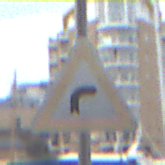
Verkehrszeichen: KurveRechts
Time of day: MorningAfternoon
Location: Outdoor (Urban)
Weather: Overcast
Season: NotSpecified
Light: Natural